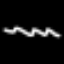
Label: squiggle